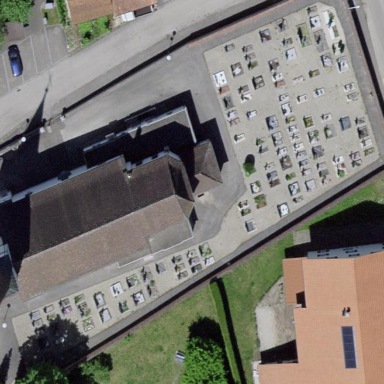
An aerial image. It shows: Cemetery.